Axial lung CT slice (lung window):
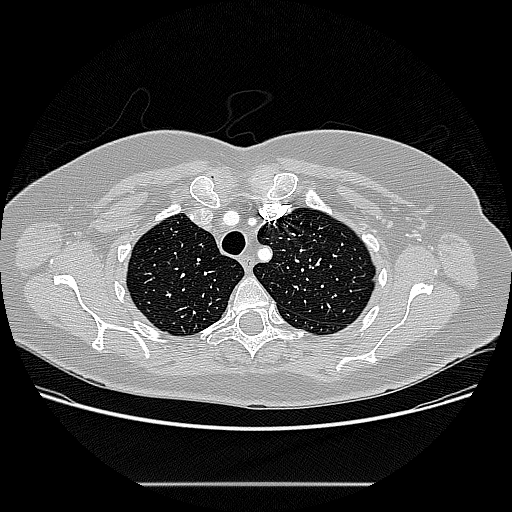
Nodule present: no